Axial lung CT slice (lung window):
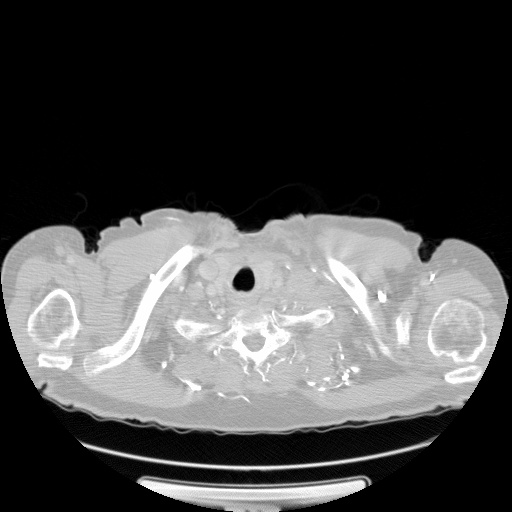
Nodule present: no